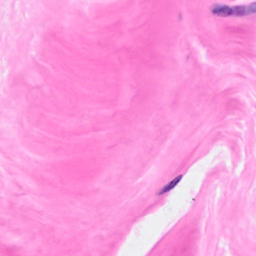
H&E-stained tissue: Breast